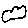
Label: cloud